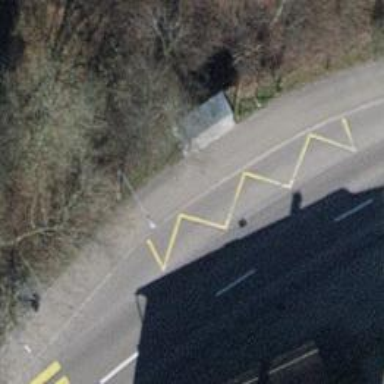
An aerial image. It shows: Bus stop with platform for public transport.